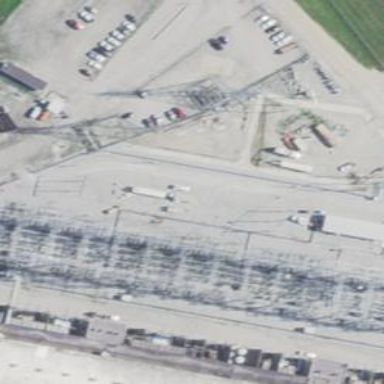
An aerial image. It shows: Lattice structure tower used for power transmission.